Field crop: maize
Growth stage: 2
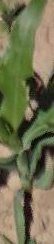
Species: maize